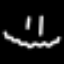
Label: squiggle